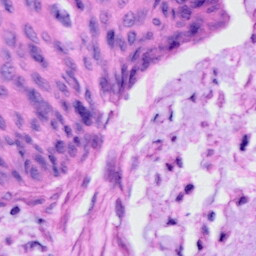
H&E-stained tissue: Cervix